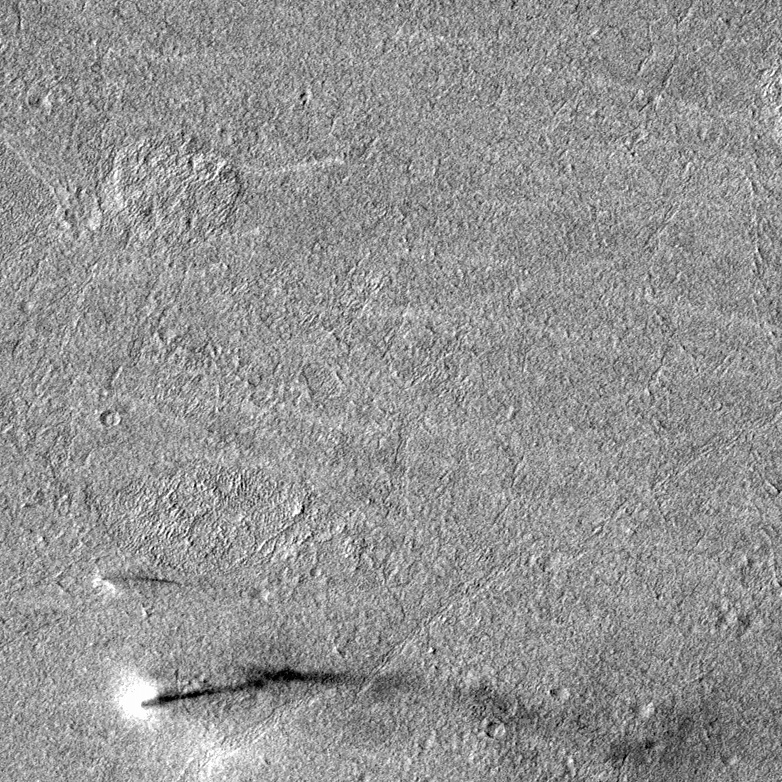
Label: dustdevil, dustdevil